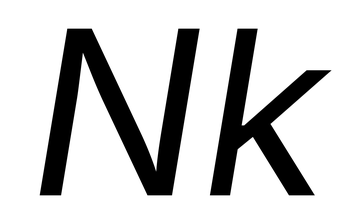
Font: Inter-Italic_Italic